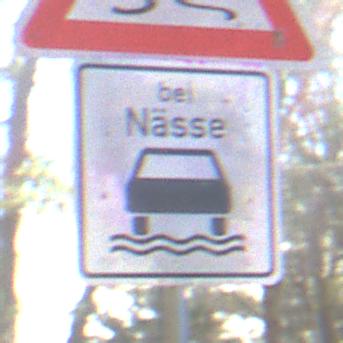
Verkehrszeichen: BeiNaesse
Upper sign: SchleuderOderRutschgefahr
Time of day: MorningAfternoon
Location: Outdoor (Nature)
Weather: Clear
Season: Winter
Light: Natural